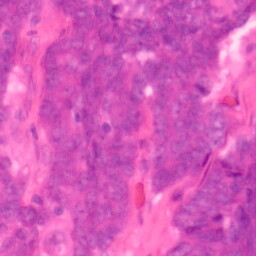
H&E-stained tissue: Colon